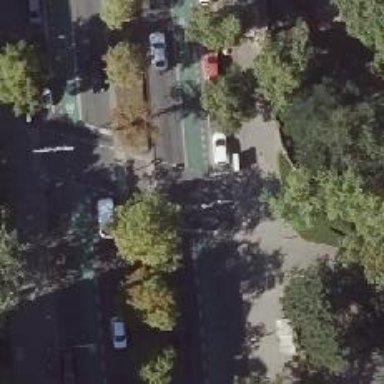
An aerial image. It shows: Asphalt footway with crossing controlled by traffic signals.